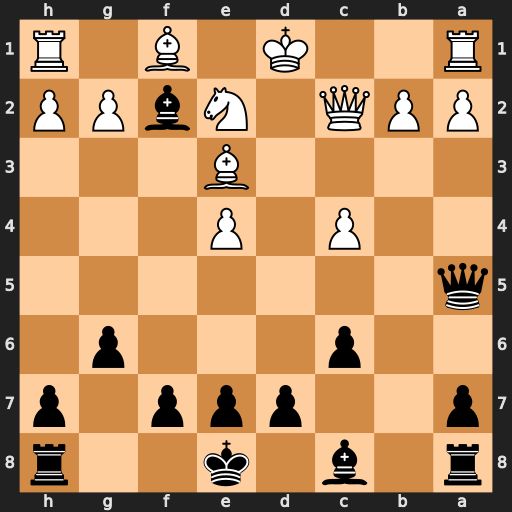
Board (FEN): r1b1k2r/p2ppp1p/2p3p1/q7/2P1P3/4B3/PPQ1NbPP/R2K1B1R
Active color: b
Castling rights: kq
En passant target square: -
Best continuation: Qe1#